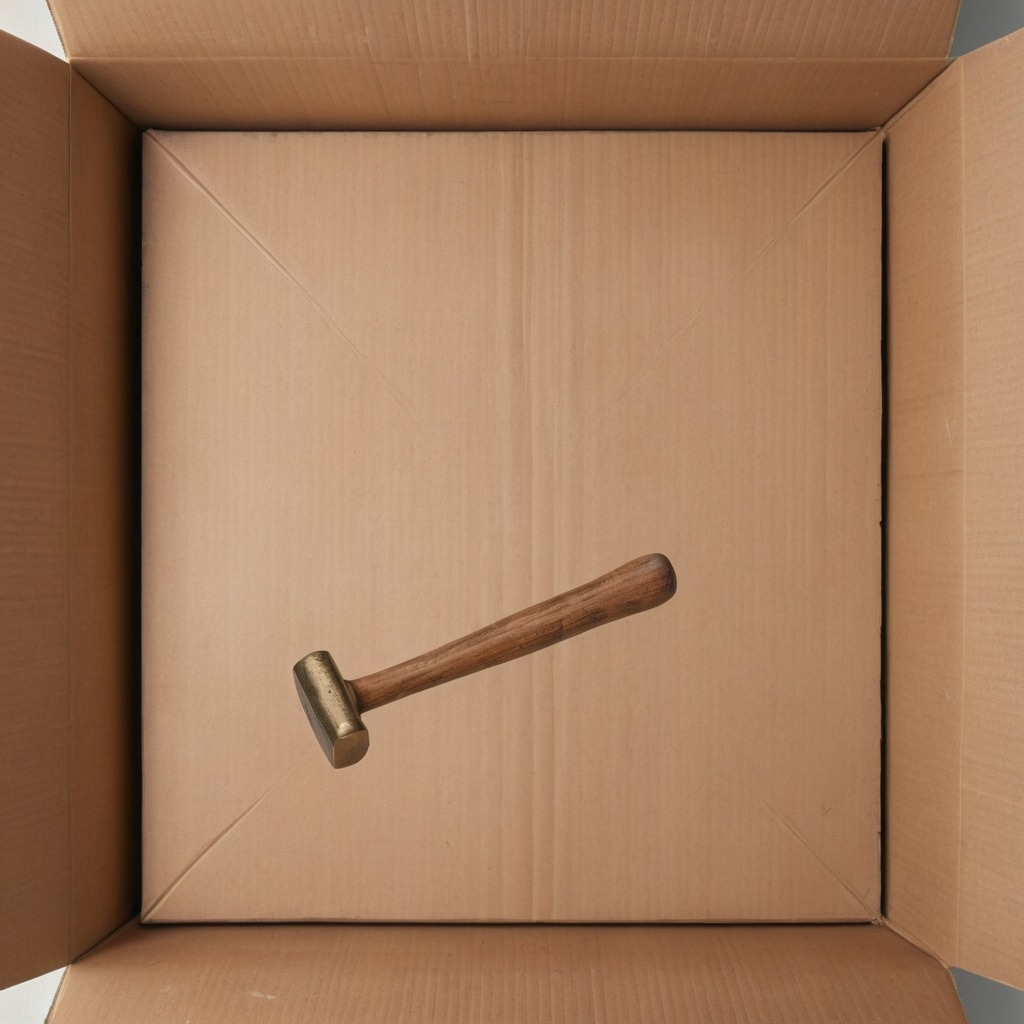
A hammer is lying on a clean dry cardboard box surface in an outdoor workshop during daytime bright natural light soft shadows slightly creased but